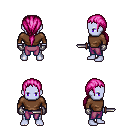
a pixel art fantasy rpg character, male body template, dark elf, purple skin, brown long-sleeve shirt, magenta pants, pink ponytail hairstyle, metal gloves, dagger, four views (front, back, left, right), 2x2 character sprite sheet, small pixel art, hard edges, no anti-aliasing